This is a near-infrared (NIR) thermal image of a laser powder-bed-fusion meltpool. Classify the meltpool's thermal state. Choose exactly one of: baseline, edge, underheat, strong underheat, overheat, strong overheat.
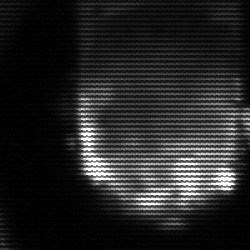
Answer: baseline